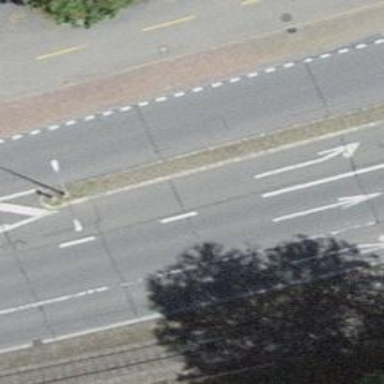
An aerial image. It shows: Public transport stop position.